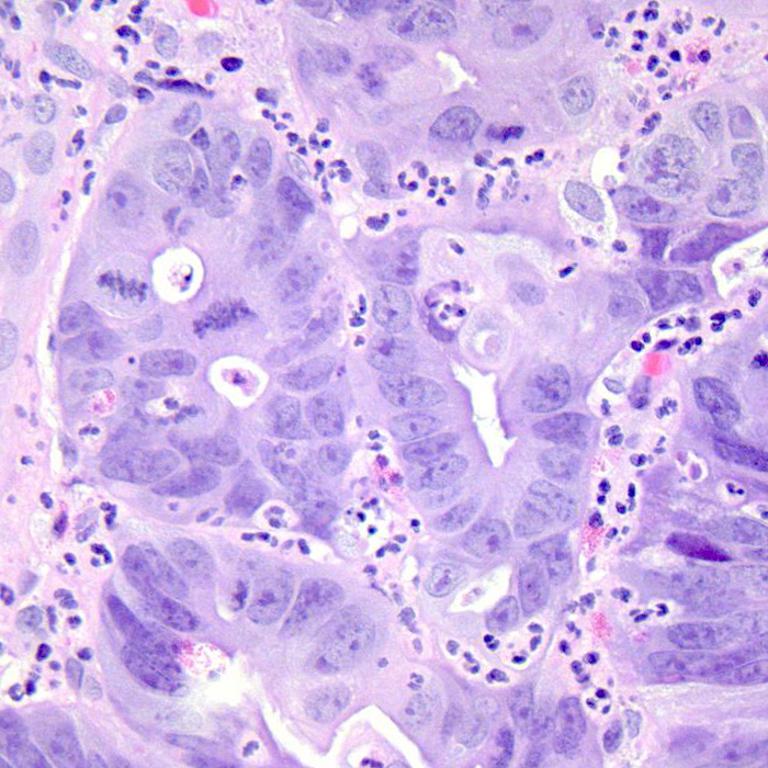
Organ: colon
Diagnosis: adenocarcinomas